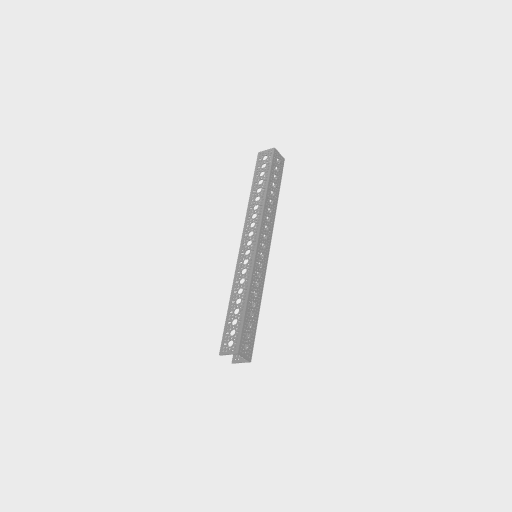
Part: UChannel21H